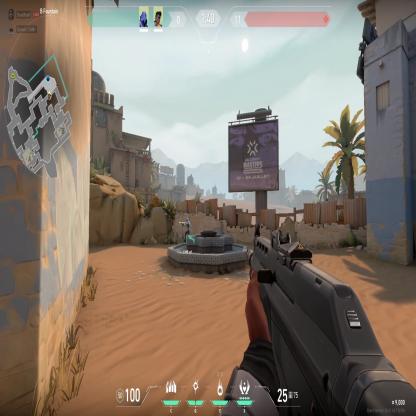
Label: teammate